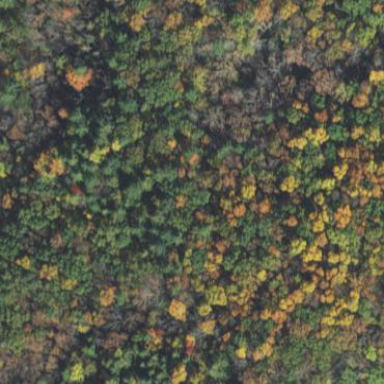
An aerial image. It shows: Mixed woodland area with various types of wood.